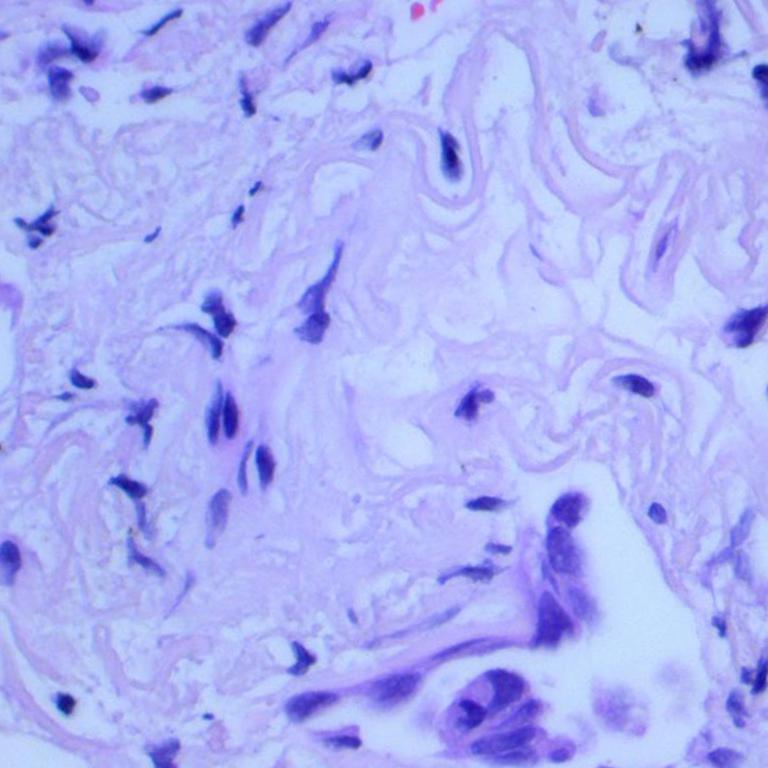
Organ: lung
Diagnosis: adenocarcinomas